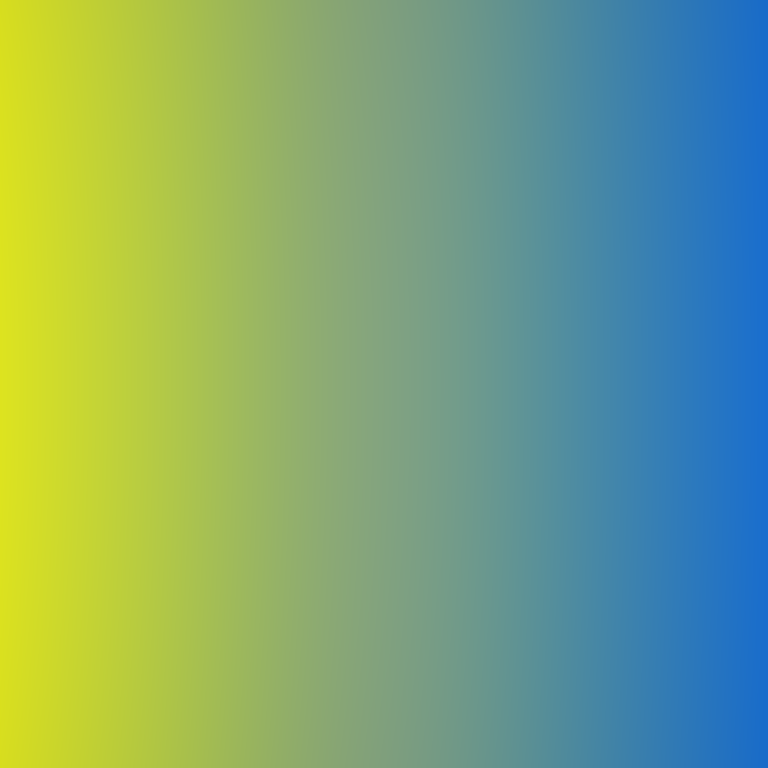
Abstract light effect, smooth gradient from yellow to blue, calm atmosphere, soft blend, no room, no furniture, no objects.